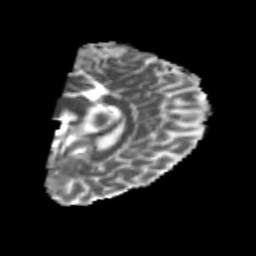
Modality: MD
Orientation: sagittal
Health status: healthy
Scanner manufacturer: philips
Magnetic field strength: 3 T
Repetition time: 6.964 s
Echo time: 0.092 s